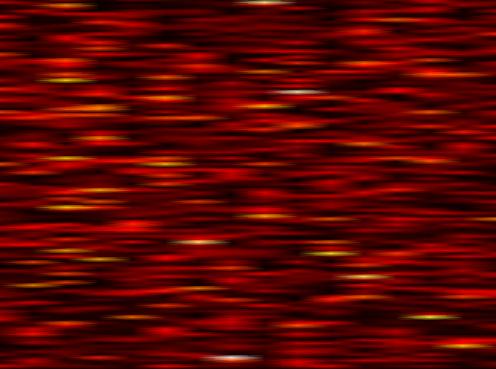
Label: FOFDM